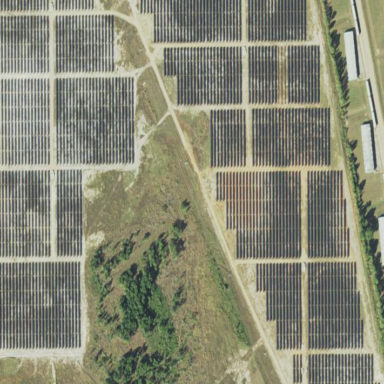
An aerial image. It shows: Solar power plant.